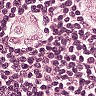
Metastatic tissue present: yes